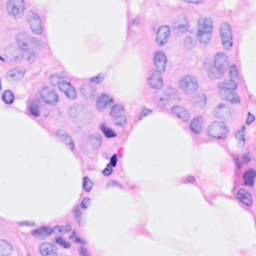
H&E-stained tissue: Breast